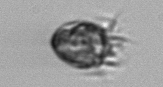
Label: Ciliophora